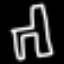
Label: chair